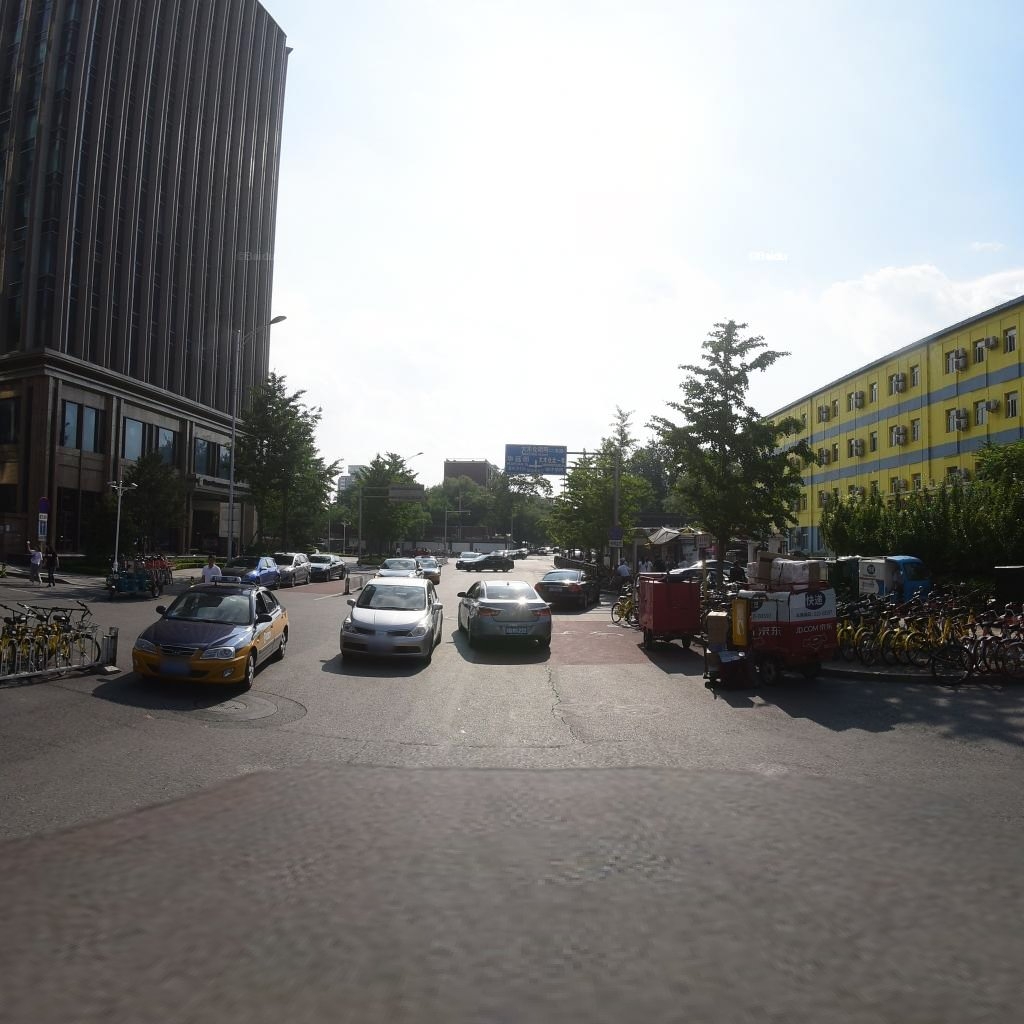
Region: Xicheng
Road damage annotations: manhole cover, longitudinal crack, transverse crack, longitudinal crack, transverse crack, transverse crack, transverse crack